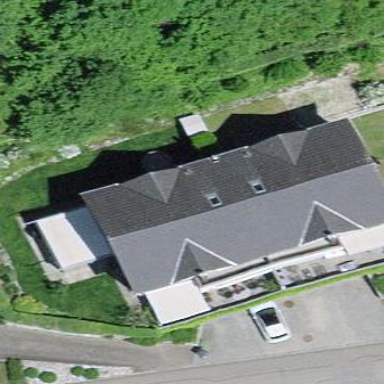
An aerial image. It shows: Semi-detached house.